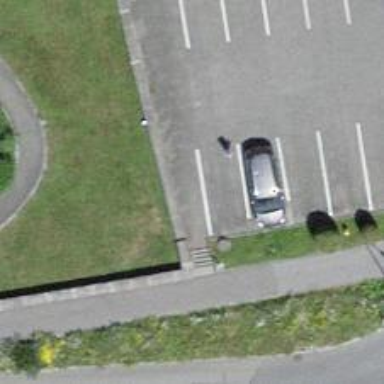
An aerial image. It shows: Road with steps.